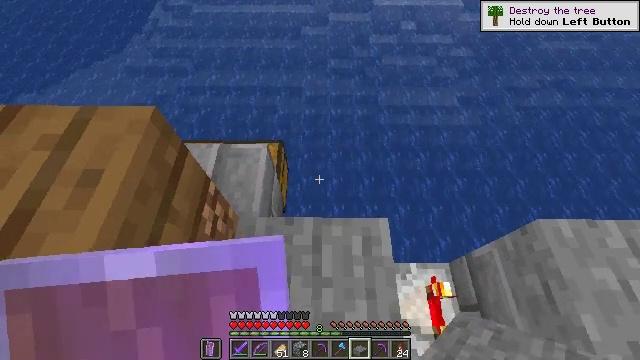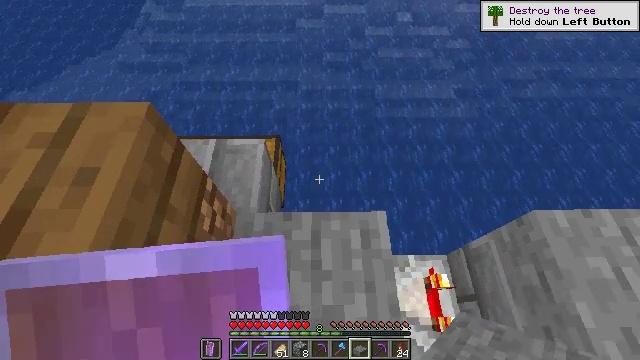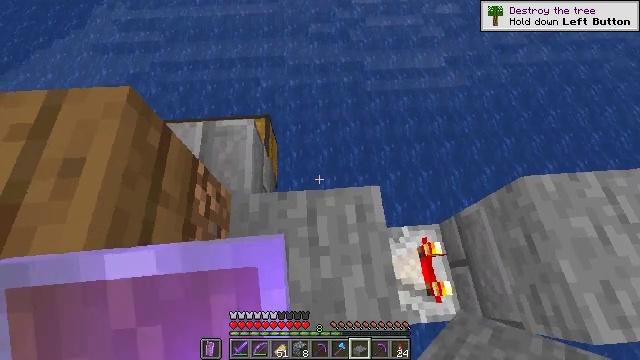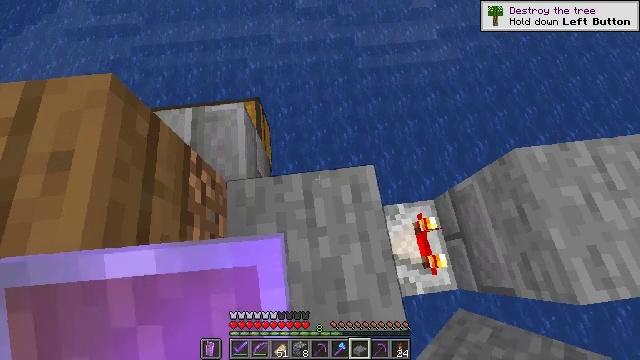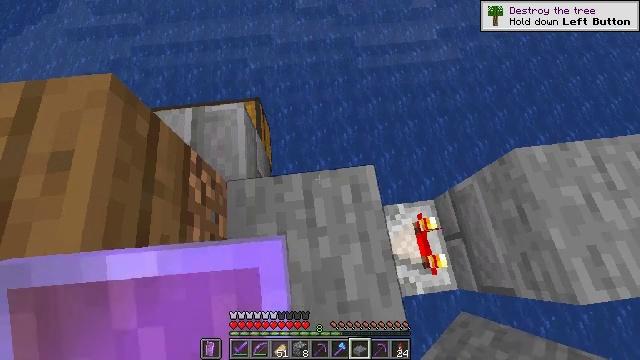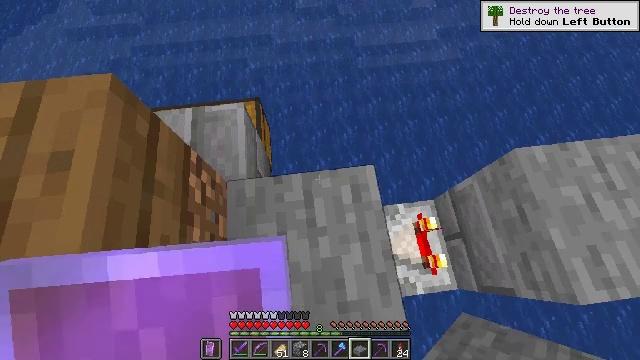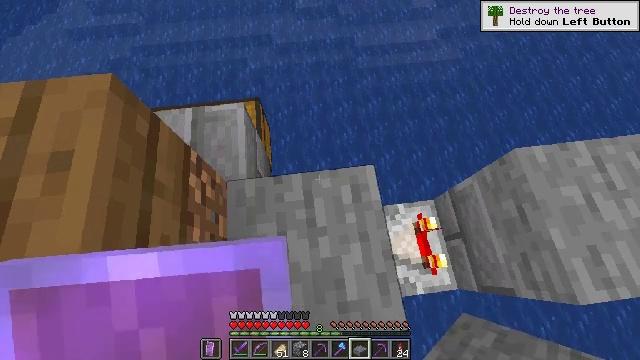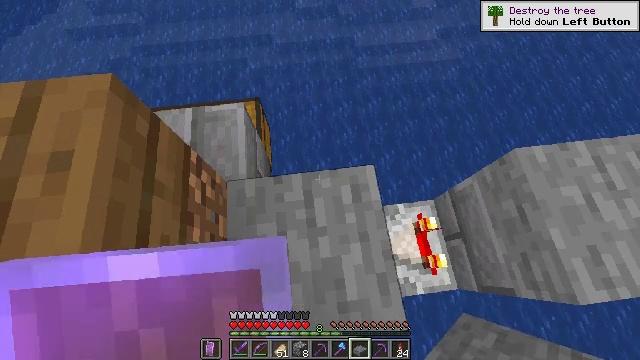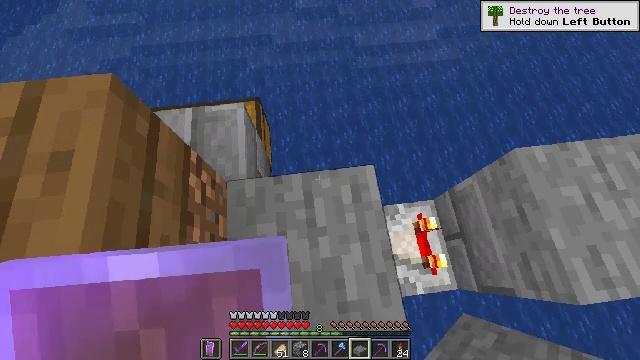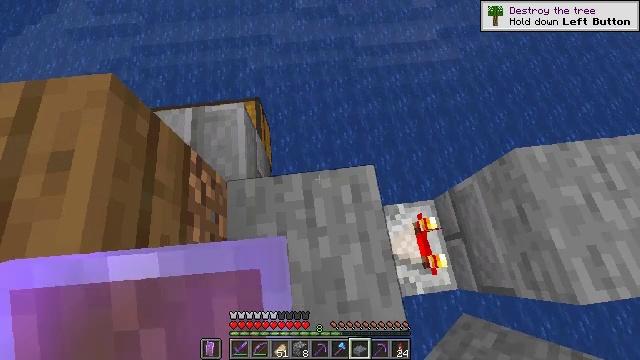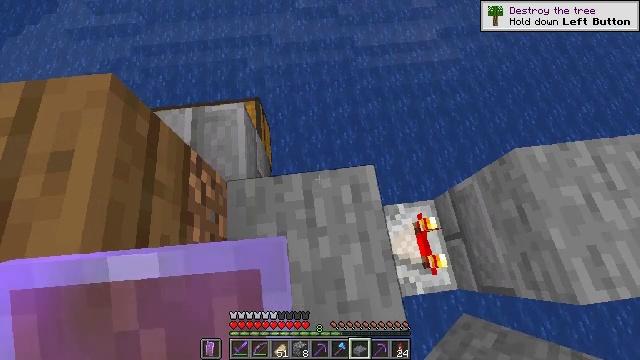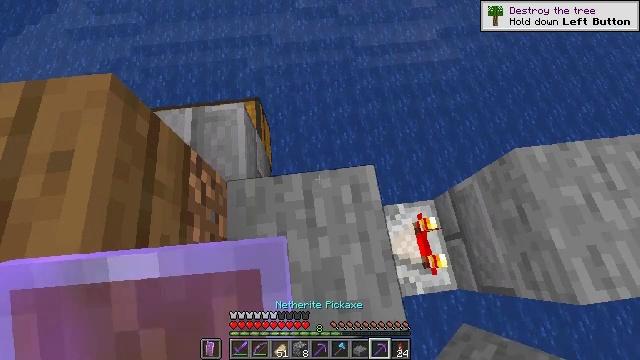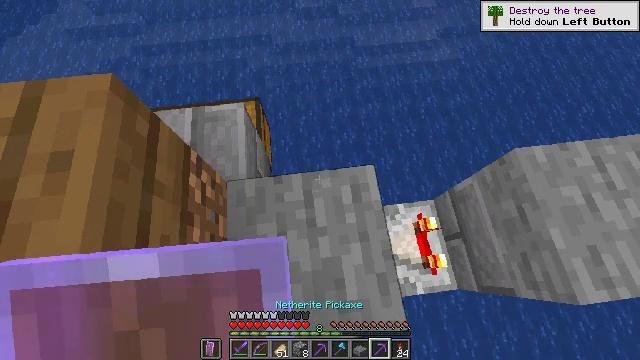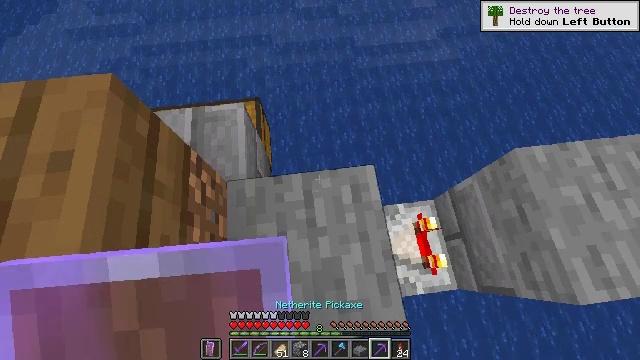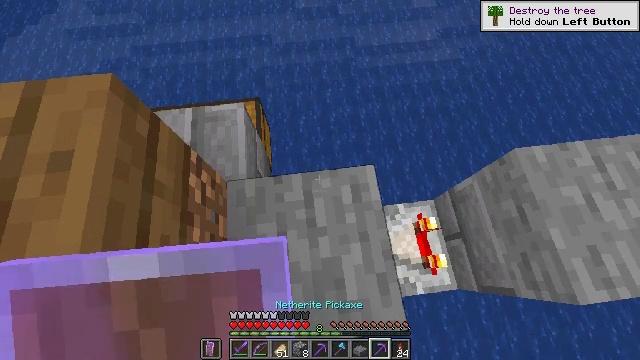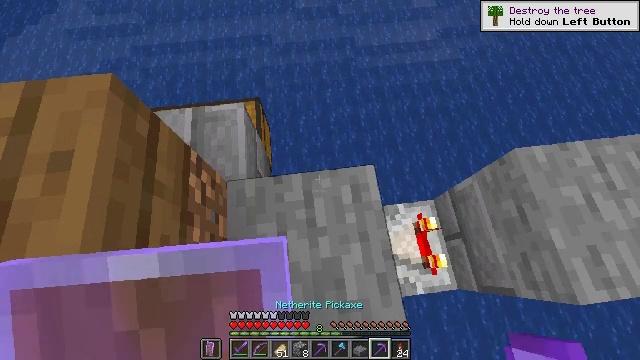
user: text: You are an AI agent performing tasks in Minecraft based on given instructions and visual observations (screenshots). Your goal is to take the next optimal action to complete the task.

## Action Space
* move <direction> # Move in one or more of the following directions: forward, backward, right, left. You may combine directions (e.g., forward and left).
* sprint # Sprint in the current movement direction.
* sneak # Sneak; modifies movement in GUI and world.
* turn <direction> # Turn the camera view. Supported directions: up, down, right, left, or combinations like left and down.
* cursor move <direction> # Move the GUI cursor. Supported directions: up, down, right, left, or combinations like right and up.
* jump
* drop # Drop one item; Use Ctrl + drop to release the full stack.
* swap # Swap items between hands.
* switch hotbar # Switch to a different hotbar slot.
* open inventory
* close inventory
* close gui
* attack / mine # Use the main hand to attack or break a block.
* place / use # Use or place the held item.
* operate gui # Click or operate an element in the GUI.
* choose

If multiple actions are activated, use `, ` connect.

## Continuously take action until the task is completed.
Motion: motion action
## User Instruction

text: Gather stone slabs for reuse.
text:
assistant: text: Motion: turn right and down
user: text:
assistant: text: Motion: turn right and down
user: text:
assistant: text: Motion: turn right and down
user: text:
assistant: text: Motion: no_op
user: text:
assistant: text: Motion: no_op
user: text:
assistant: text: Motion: no_op
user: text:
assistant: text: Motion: no_op
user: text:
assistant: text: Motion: no_op
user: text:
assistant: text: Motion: no_op
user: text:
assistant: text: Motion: no_op
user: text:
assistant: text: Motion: no_op
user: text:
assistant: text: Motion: no_op
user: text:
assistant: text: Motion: no_op
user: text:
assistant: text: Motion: no_op
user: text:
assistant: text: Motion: no_op
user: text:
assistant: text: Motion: no_op
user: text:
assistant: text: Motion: no_op
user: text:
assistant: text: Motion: no_op
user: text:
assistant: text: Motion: no_op
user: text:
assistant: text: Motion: no_op
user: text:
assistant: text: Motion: no_op
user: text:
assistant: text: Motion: no_op
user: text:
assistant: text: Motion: no_op
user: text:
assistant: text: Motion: no_op
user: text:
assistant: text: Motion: no_op
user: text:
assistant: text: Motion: no_op
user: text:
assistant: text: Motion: no_op
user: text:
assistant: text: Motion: no_op
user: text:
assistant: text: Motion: no_op
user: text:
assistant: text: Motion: no_op